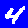
Digit: 4